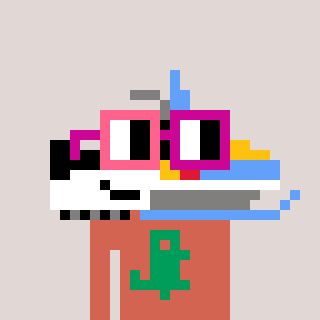
a pixel art character with square pink and red glasses, a snowmobile-shaped head and a peachy-colored body on a warm background